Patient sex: F
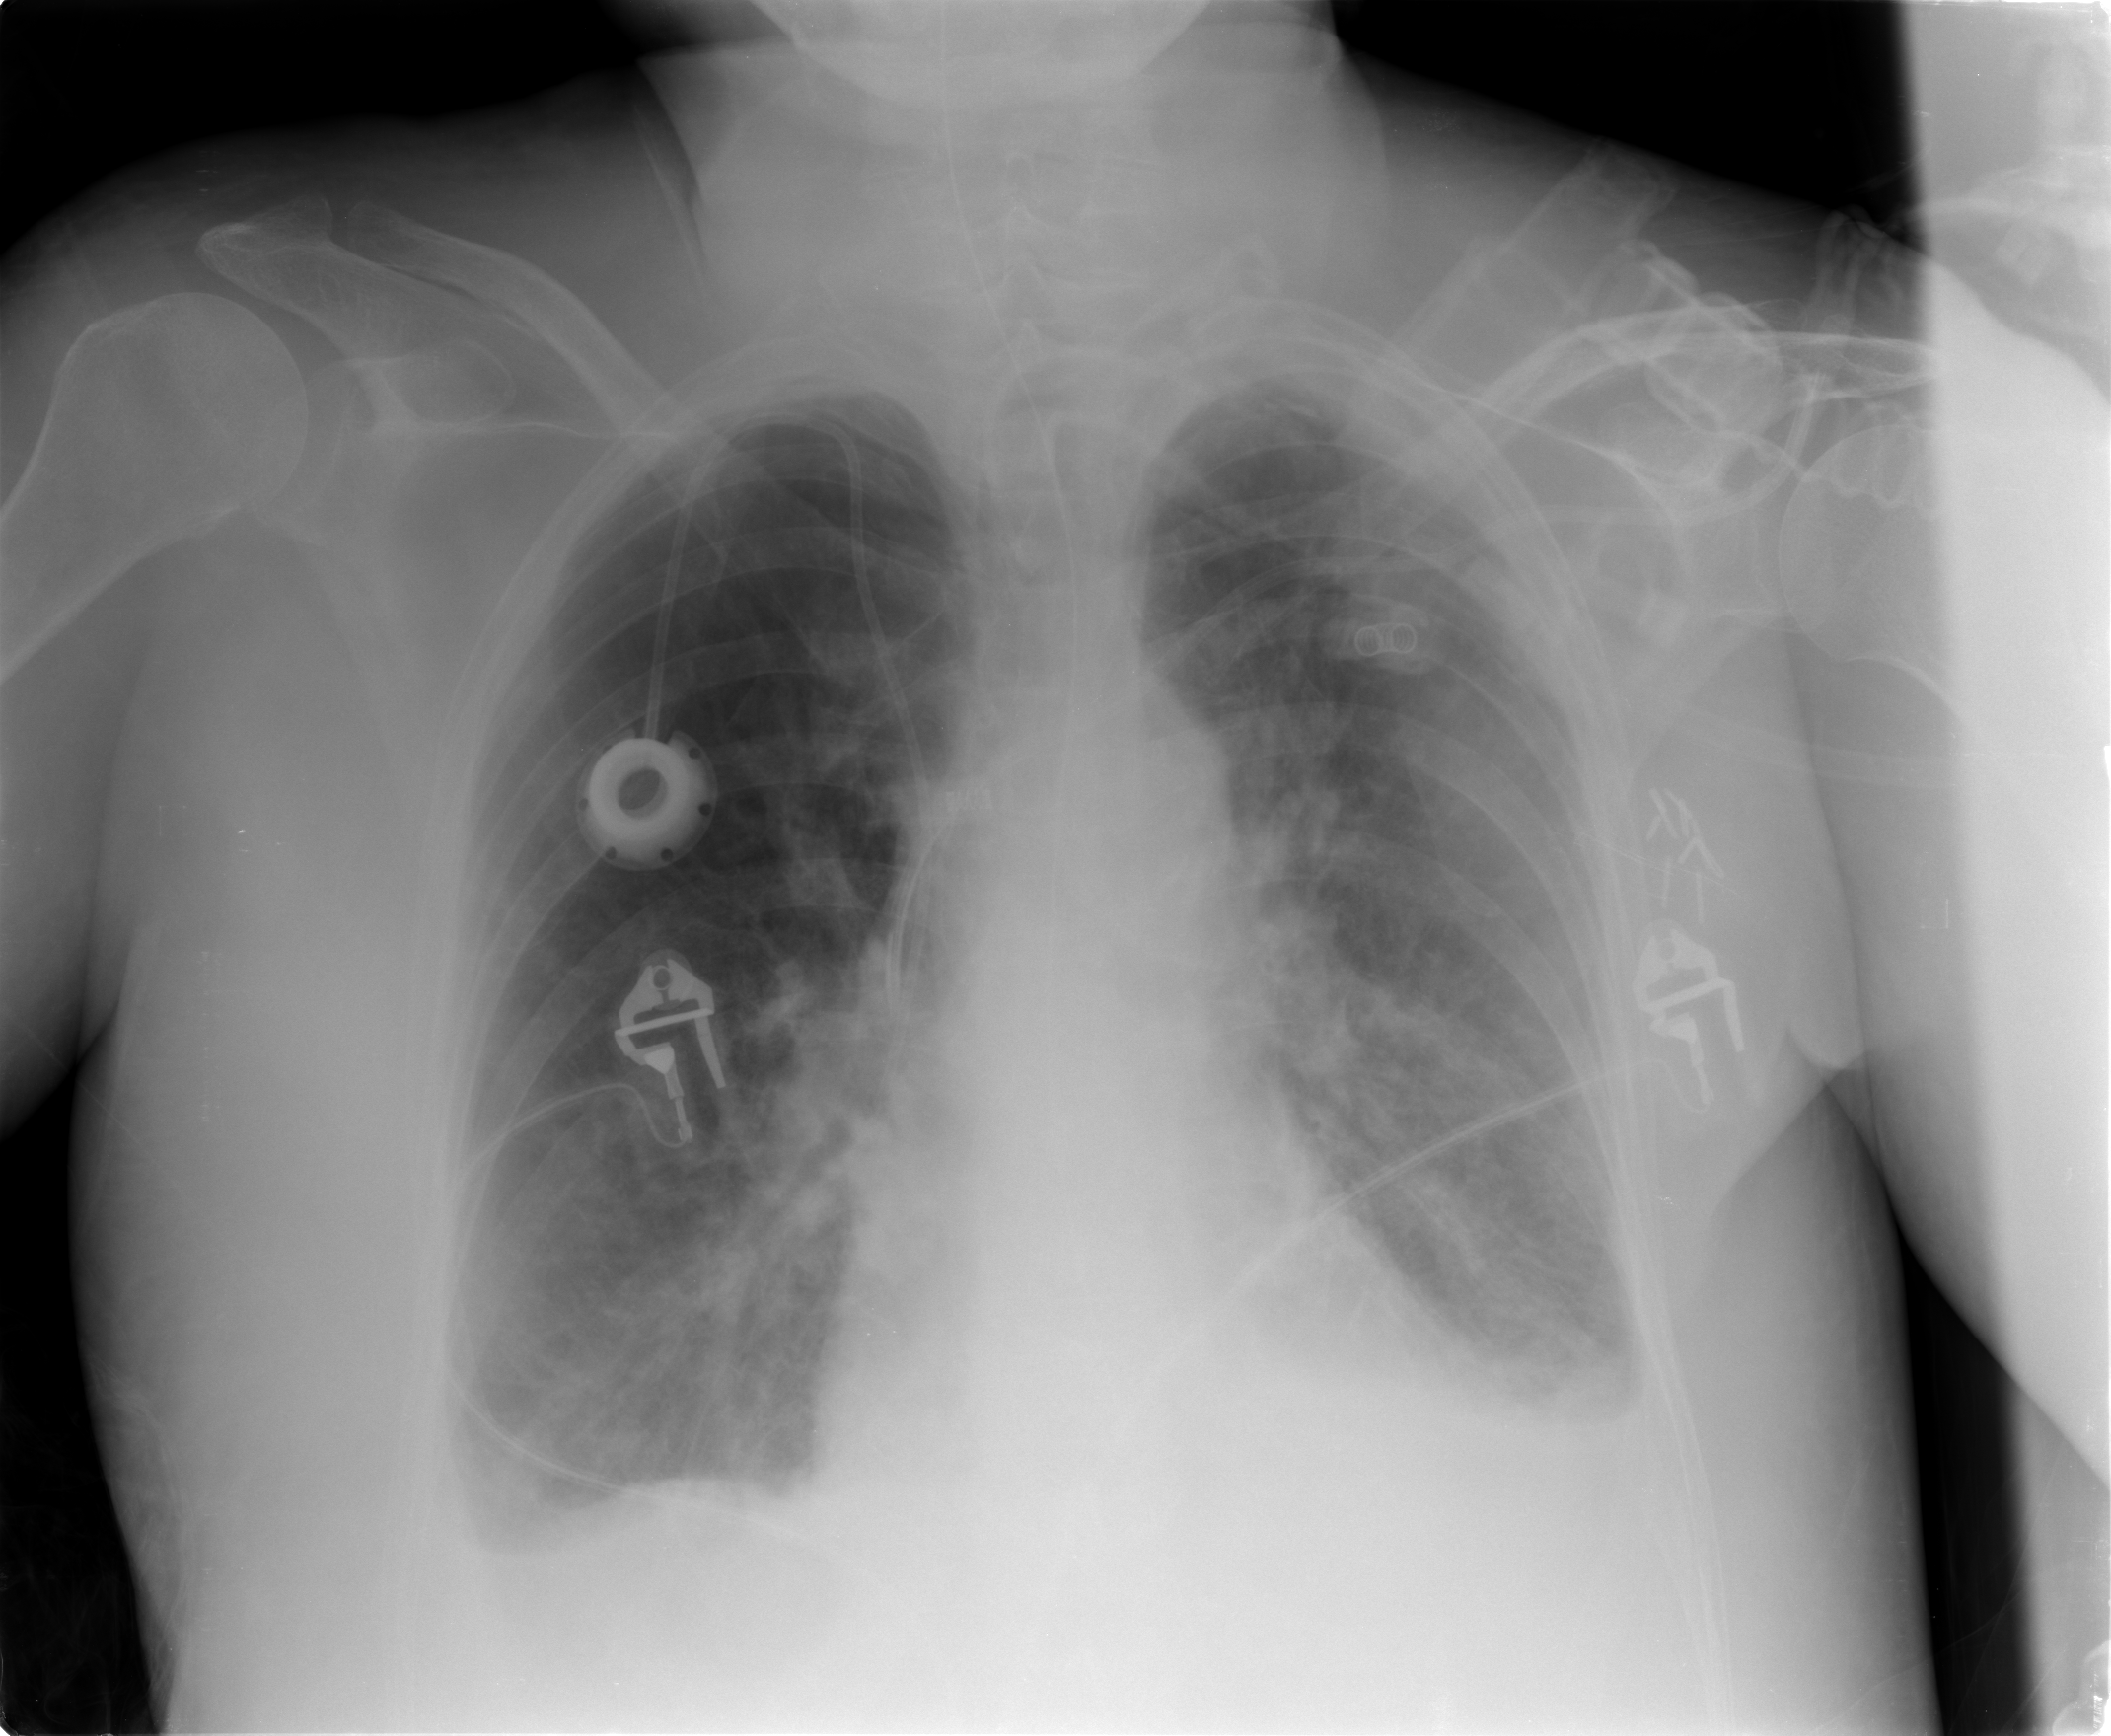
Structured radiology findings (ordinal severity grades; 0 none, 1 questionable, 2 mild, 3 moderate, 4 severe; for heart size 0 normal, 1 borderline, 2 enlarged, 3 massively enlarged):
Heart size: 0
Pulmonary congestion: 3
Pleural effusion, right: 2
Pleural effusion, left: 2
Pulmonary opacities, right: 2
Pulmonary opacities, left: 3
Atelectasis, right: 2
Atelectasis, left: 2